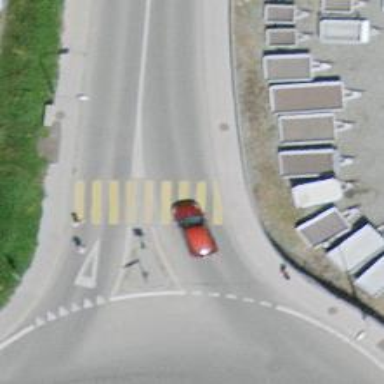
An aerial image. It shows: Uncontrolled zebra crossing with central island. The crossing is marked with zebra stripes.